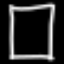
Label: square